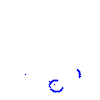
Particle: kaon